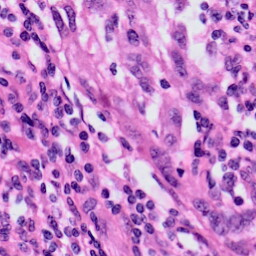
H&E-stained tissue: Skin